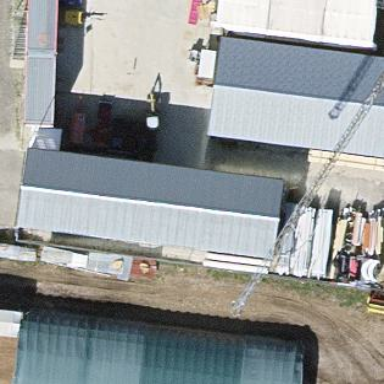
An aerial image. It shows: Building.